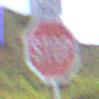
Verkehrszeichen: Stop
Zusatzzeichen oben: RichtungsangabeDurchPfeile9
Umgebung: Outdoor, RoadRail
Tageszeit: MorningAfternoon
Wetter: PartlyCloudy
Licht: Natural
Jahreszeit: NotSpecified
Kontrast: HighContrast